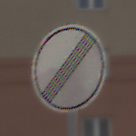
Verkehrszeichen: EndeSaemtlicherBegrenzungen
Umgebung: Outdoor, Urban
Tageszeit: MorningAfternoon
Wetter: PartlyCloudy
Licht: Natural
Jahreszeit: NotSpecified
Kontrast: HighContrast